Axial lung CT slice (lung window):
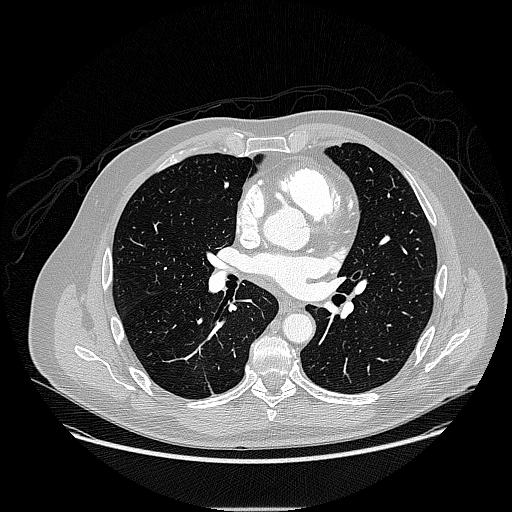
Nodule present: no